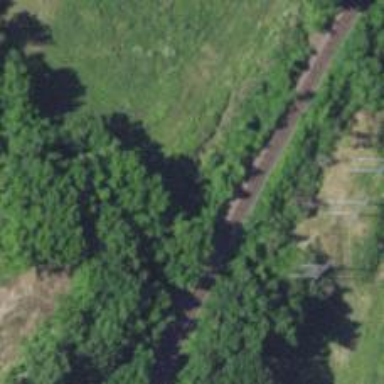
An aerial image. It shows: Railway siding with rails.